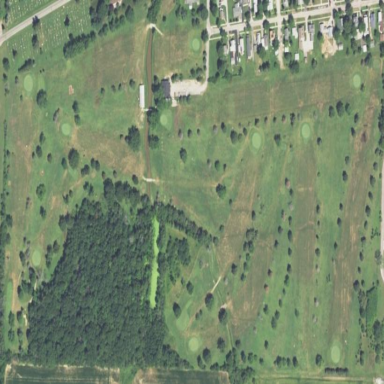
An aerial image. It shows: Golf course surrounded by greenery.